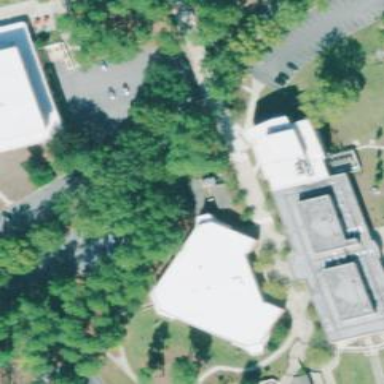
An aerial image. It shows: View of university building.